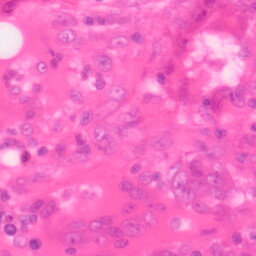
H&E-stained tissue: Colon